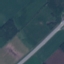
Land use / land cover class: Highway